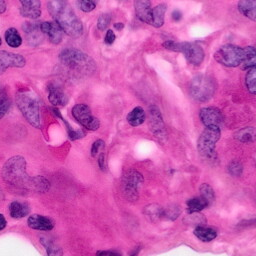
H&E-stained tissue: Pancreatic